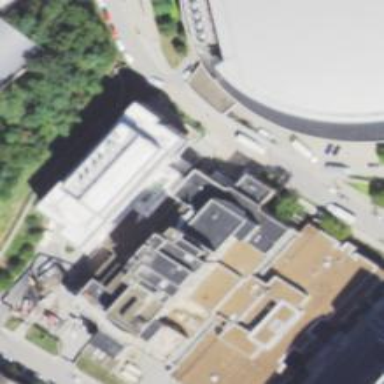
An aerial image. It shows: University.